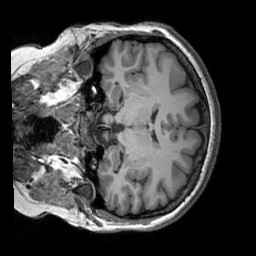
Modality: T1w
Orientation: coronal
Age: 22
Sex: female
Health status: healthy
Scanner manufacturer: siemens
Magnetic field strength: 3 T
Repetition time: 2.3 s
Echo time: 0.00303 s